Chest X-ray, PA view. Patient: 21 years old, sex M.
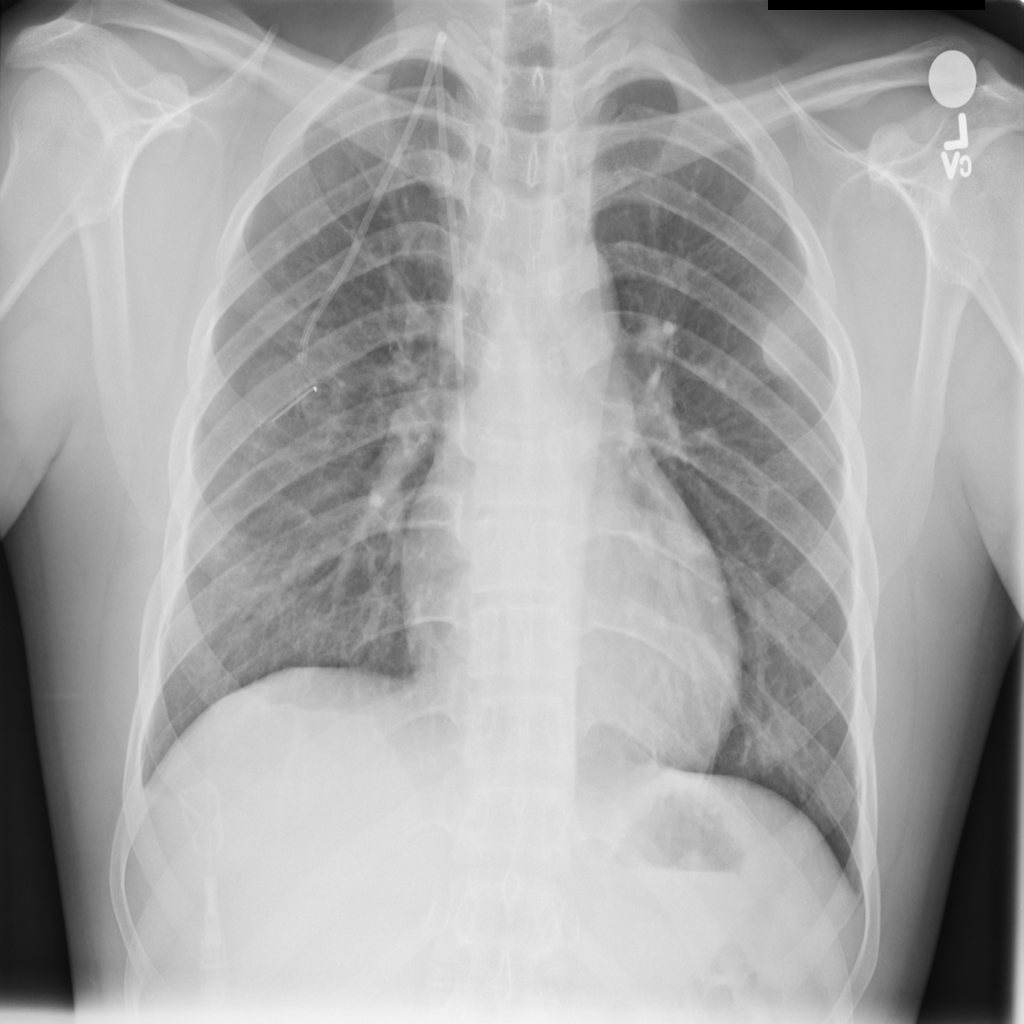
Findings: No Finding